Question: I have created circular progress bar and its working fine but the problem is that the left and right edge gets cut.

i cant figure out why is it happening or how to fix it.
Its in a relative layout
'''
<RelativeLayout
android:layout_width="match_parent"
android:layout_height="wrap_content"
android:layout_above="@id/Button_searchdriver_Cancel"
android:layout_below="@id/searchDriver_center"
android:padding="3dp"
>
<ProgressBar
android:id="@+id/Progressbar_searchdriver_timer"
style="@android:style/Widget.ProgressBar.Horizontal"
android:layout_width="120dp"
android:layout_height="120dp"
android:layout_alignParentBottom="true"
android:layout_alignParentTop="true"
android:layout_centerInParent="true"
android:background="@drawable/progressbackground"
android:indeterminate="false"
android:max="60"
android:progressDrawable="@drawable/circularprogress" />
</RelativeLayout>
'''
For background and progress i have the following code -
'''
<?xml version="1.0" encoding="utf-8"?>
<rotate xmlns:android="http://schemas.android.com/apk/res/android"
android:fromDegrees="270"
android:toDegrees="270">
<shape
android:innerRadiusRatio="2.5"
android:shape="ring"
android:thicknessRatio="7.0">
<gradient
android:centerColor="#ffffff"
android:endColor="#ffffff"
android:startColor="#ffffff"
android:angle="0"
android:type="sweep"
android:useLevel="false" />
</shape>
</rotate>
'''
'''
<?xml version="1.0" encoding="utf-8"?>
<shape xmlns:android="http://schemas.android.com/apk/res/android"
android:innerRadiusRatio="2.5"
android:shape="ring"
android:useLevel="false"
android:thicknessRatio="7.0">
<gradient
android:centerColor="#000000"
android:endColor="#000000"
android:startColor="#000000"
android:angle="0"
android:type="sweep"
android:useLevel="false" />
</shape>
'''
Can any one tell me what am i doing wrong..??
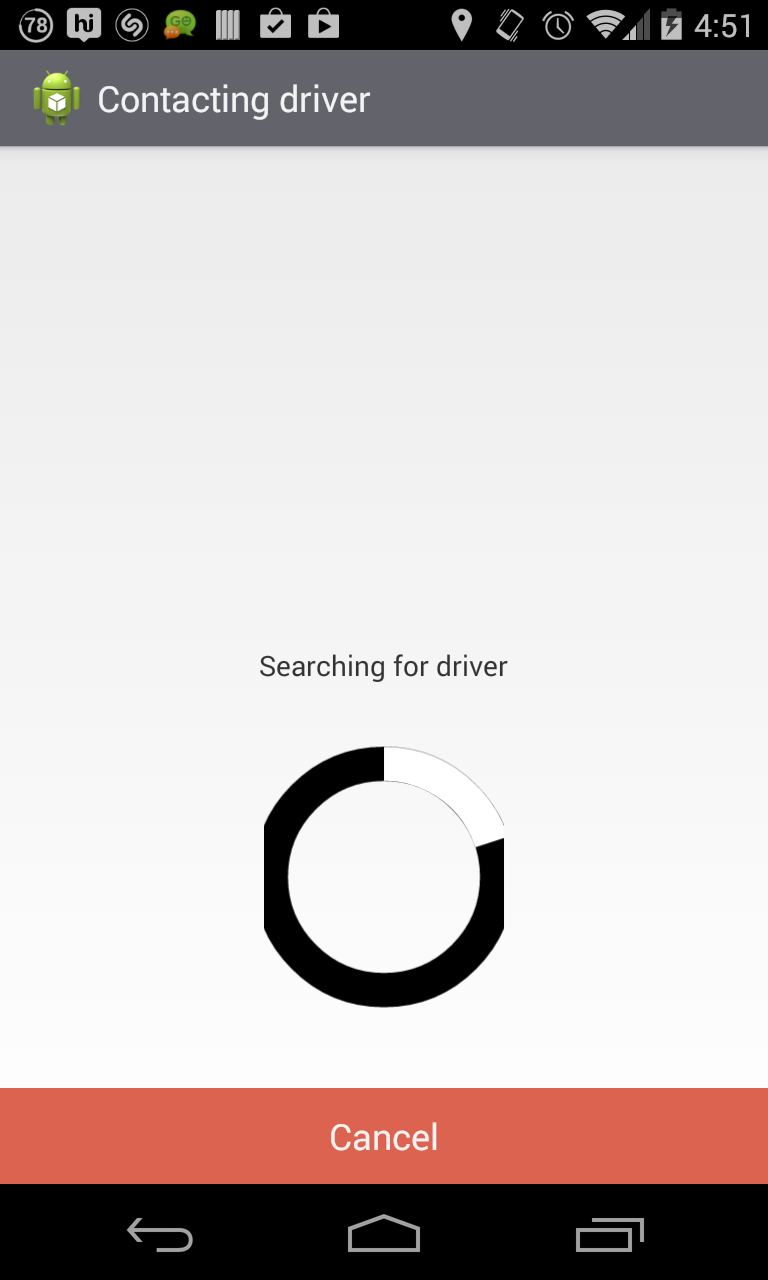
Answer: set
'''
android:innerRadiusRatio="3.0"
'''
According to the <URL>
> 'innerRadiusRatio' is the radius for the inner part of the ring, expressed as a ratio of the
ring's width. For instance, if 'android:innerRadiusRatio="5"', then the
inner radius equals the ring's width divided by 5. This value is
overridden by 'android:innerRadius'. Default value is 9.